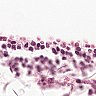
Metastatic tissue present: no